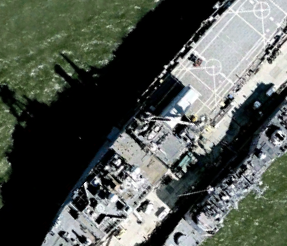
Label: combat